Question: I need to divide 2d array into chunks like in this image (I can't post images yet)

If main diagonal =1. Then I check next square. If I have rectangle I check only points (0,0) and (1,1).
Array can be divided into squares of 4*4, 3*3,2*2.
I think it must be like this
'''
for (int i=start;i<start+len_of_square;i++)
for (int j=start;j<start+len_of_square;j++)
{
//do checking
}
'''
But it will work only if array can be divided into equal squares.
Are there some algorithms to do this?
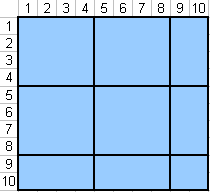
Answer: I don't know much about the rules and regulations in stack overflow. Check the following algorithm matches your requirement. instead of loop through all cells and eliminating one by one using "if" use the following way. It will be much faster since loop will run length of full array/division times only
'''
for(int i=0;i<length of full array/division && i<length of full array;i++)
{
for(int j=0;j<length of full array/division && j<length of full array;j++)
{
//do operation for array[divison*i][division*j] and array[divison*i+1][division*j+1]
}
}
'''
it will check if division is 4 as per picture then (0,0),(1,1),(0,4),(1,5),(0,8),(1,9),(4,0)(5,1).... order